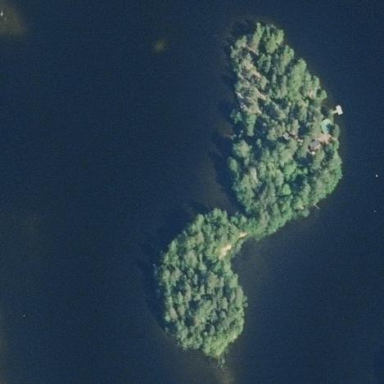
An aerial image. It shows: Islet.